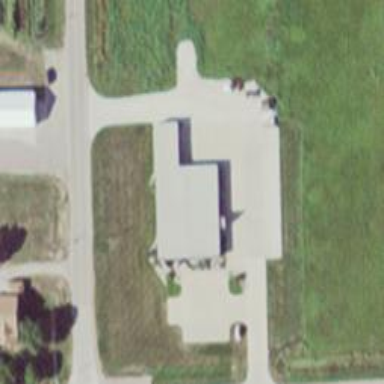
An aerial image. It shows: Veterinary facility.